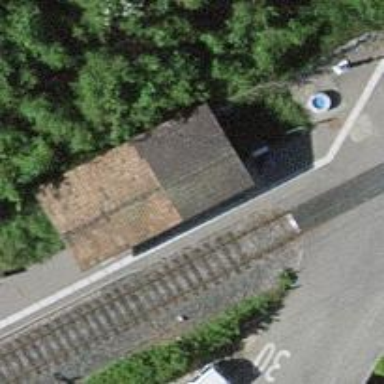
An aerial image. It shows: Railway halt station for public transport.